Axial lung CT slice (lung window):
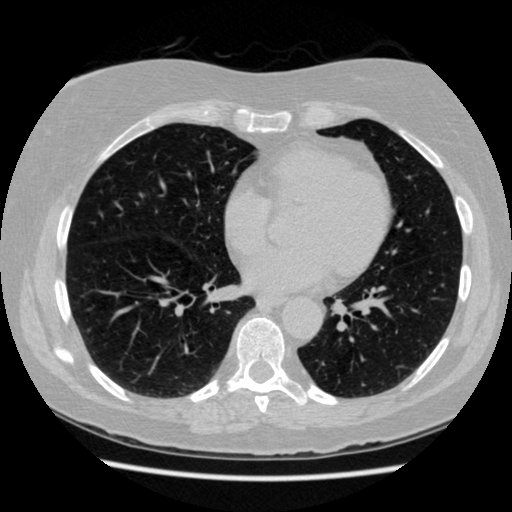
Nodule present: no